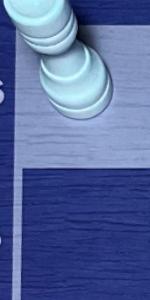
Label: Empty